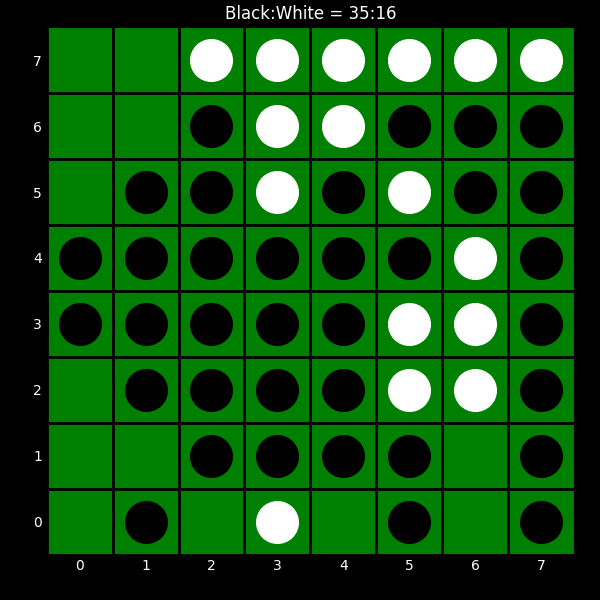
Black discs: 35
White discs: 16